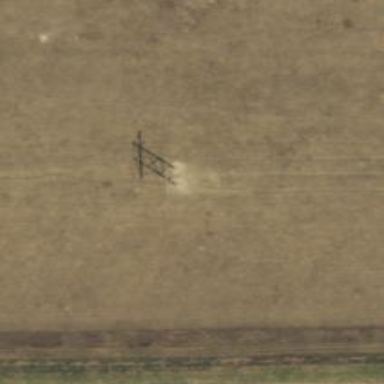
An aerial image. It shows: H-frame designed tower for power lines.